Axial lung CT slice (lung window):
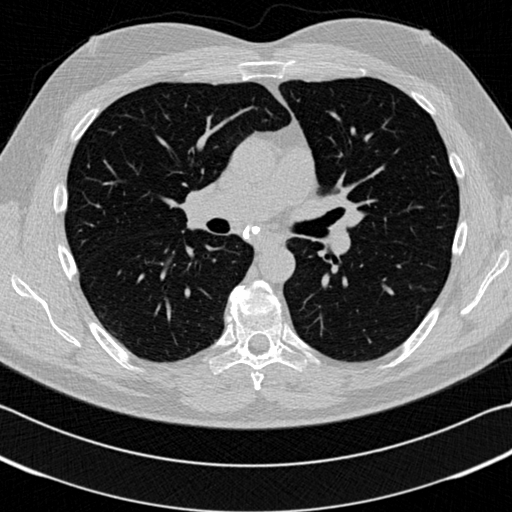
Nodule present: no